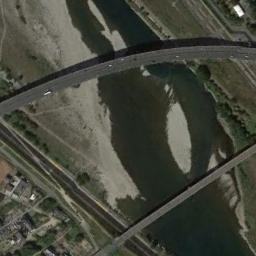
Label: bridge